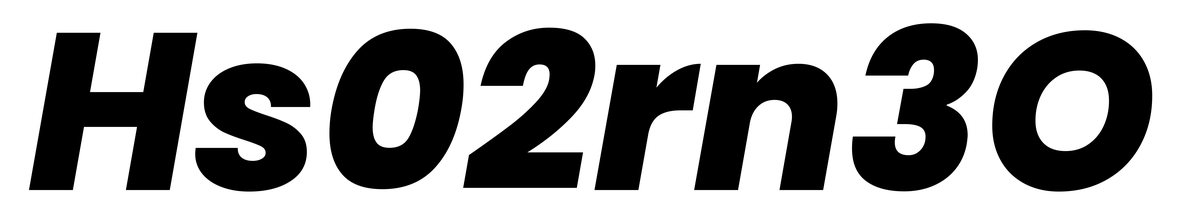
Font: Poppins-ExtraBoldItalic